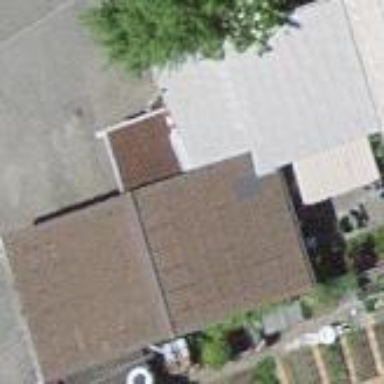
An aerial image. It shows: Garage building.